Point out the variations between the two images.
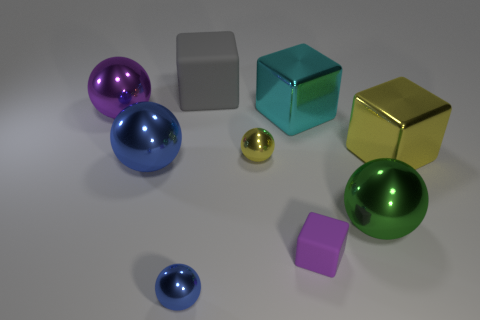
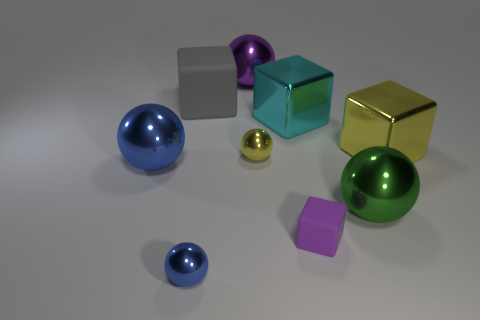
the large purple object changed its location
the big purple object moved
the big purple metal sphere behind the big yellow metallic block moved
the big purple metal sphere to the left of the cyan metal cube is in a different location
the big purple metallic ball behind the large yellow shiny block is in a different location